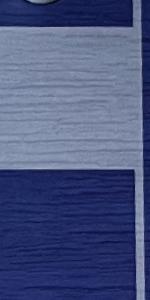
Label: Empty